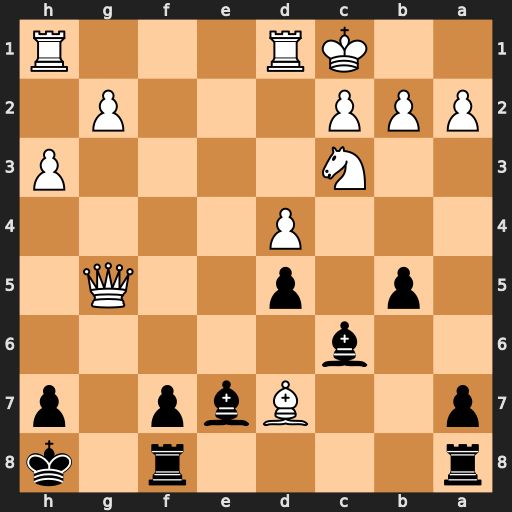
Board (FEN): r4r1k/p2Bbp1p/2b5/1p1p2Q1/3P4/2N4P/PPP3P1/2KR3R
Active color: b
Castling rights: -
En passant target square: -
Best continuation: Bxg5+ Kb1 Bxd7